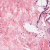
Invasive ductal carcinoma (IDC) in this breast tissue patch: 0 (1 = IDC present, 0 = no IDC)